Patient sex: M
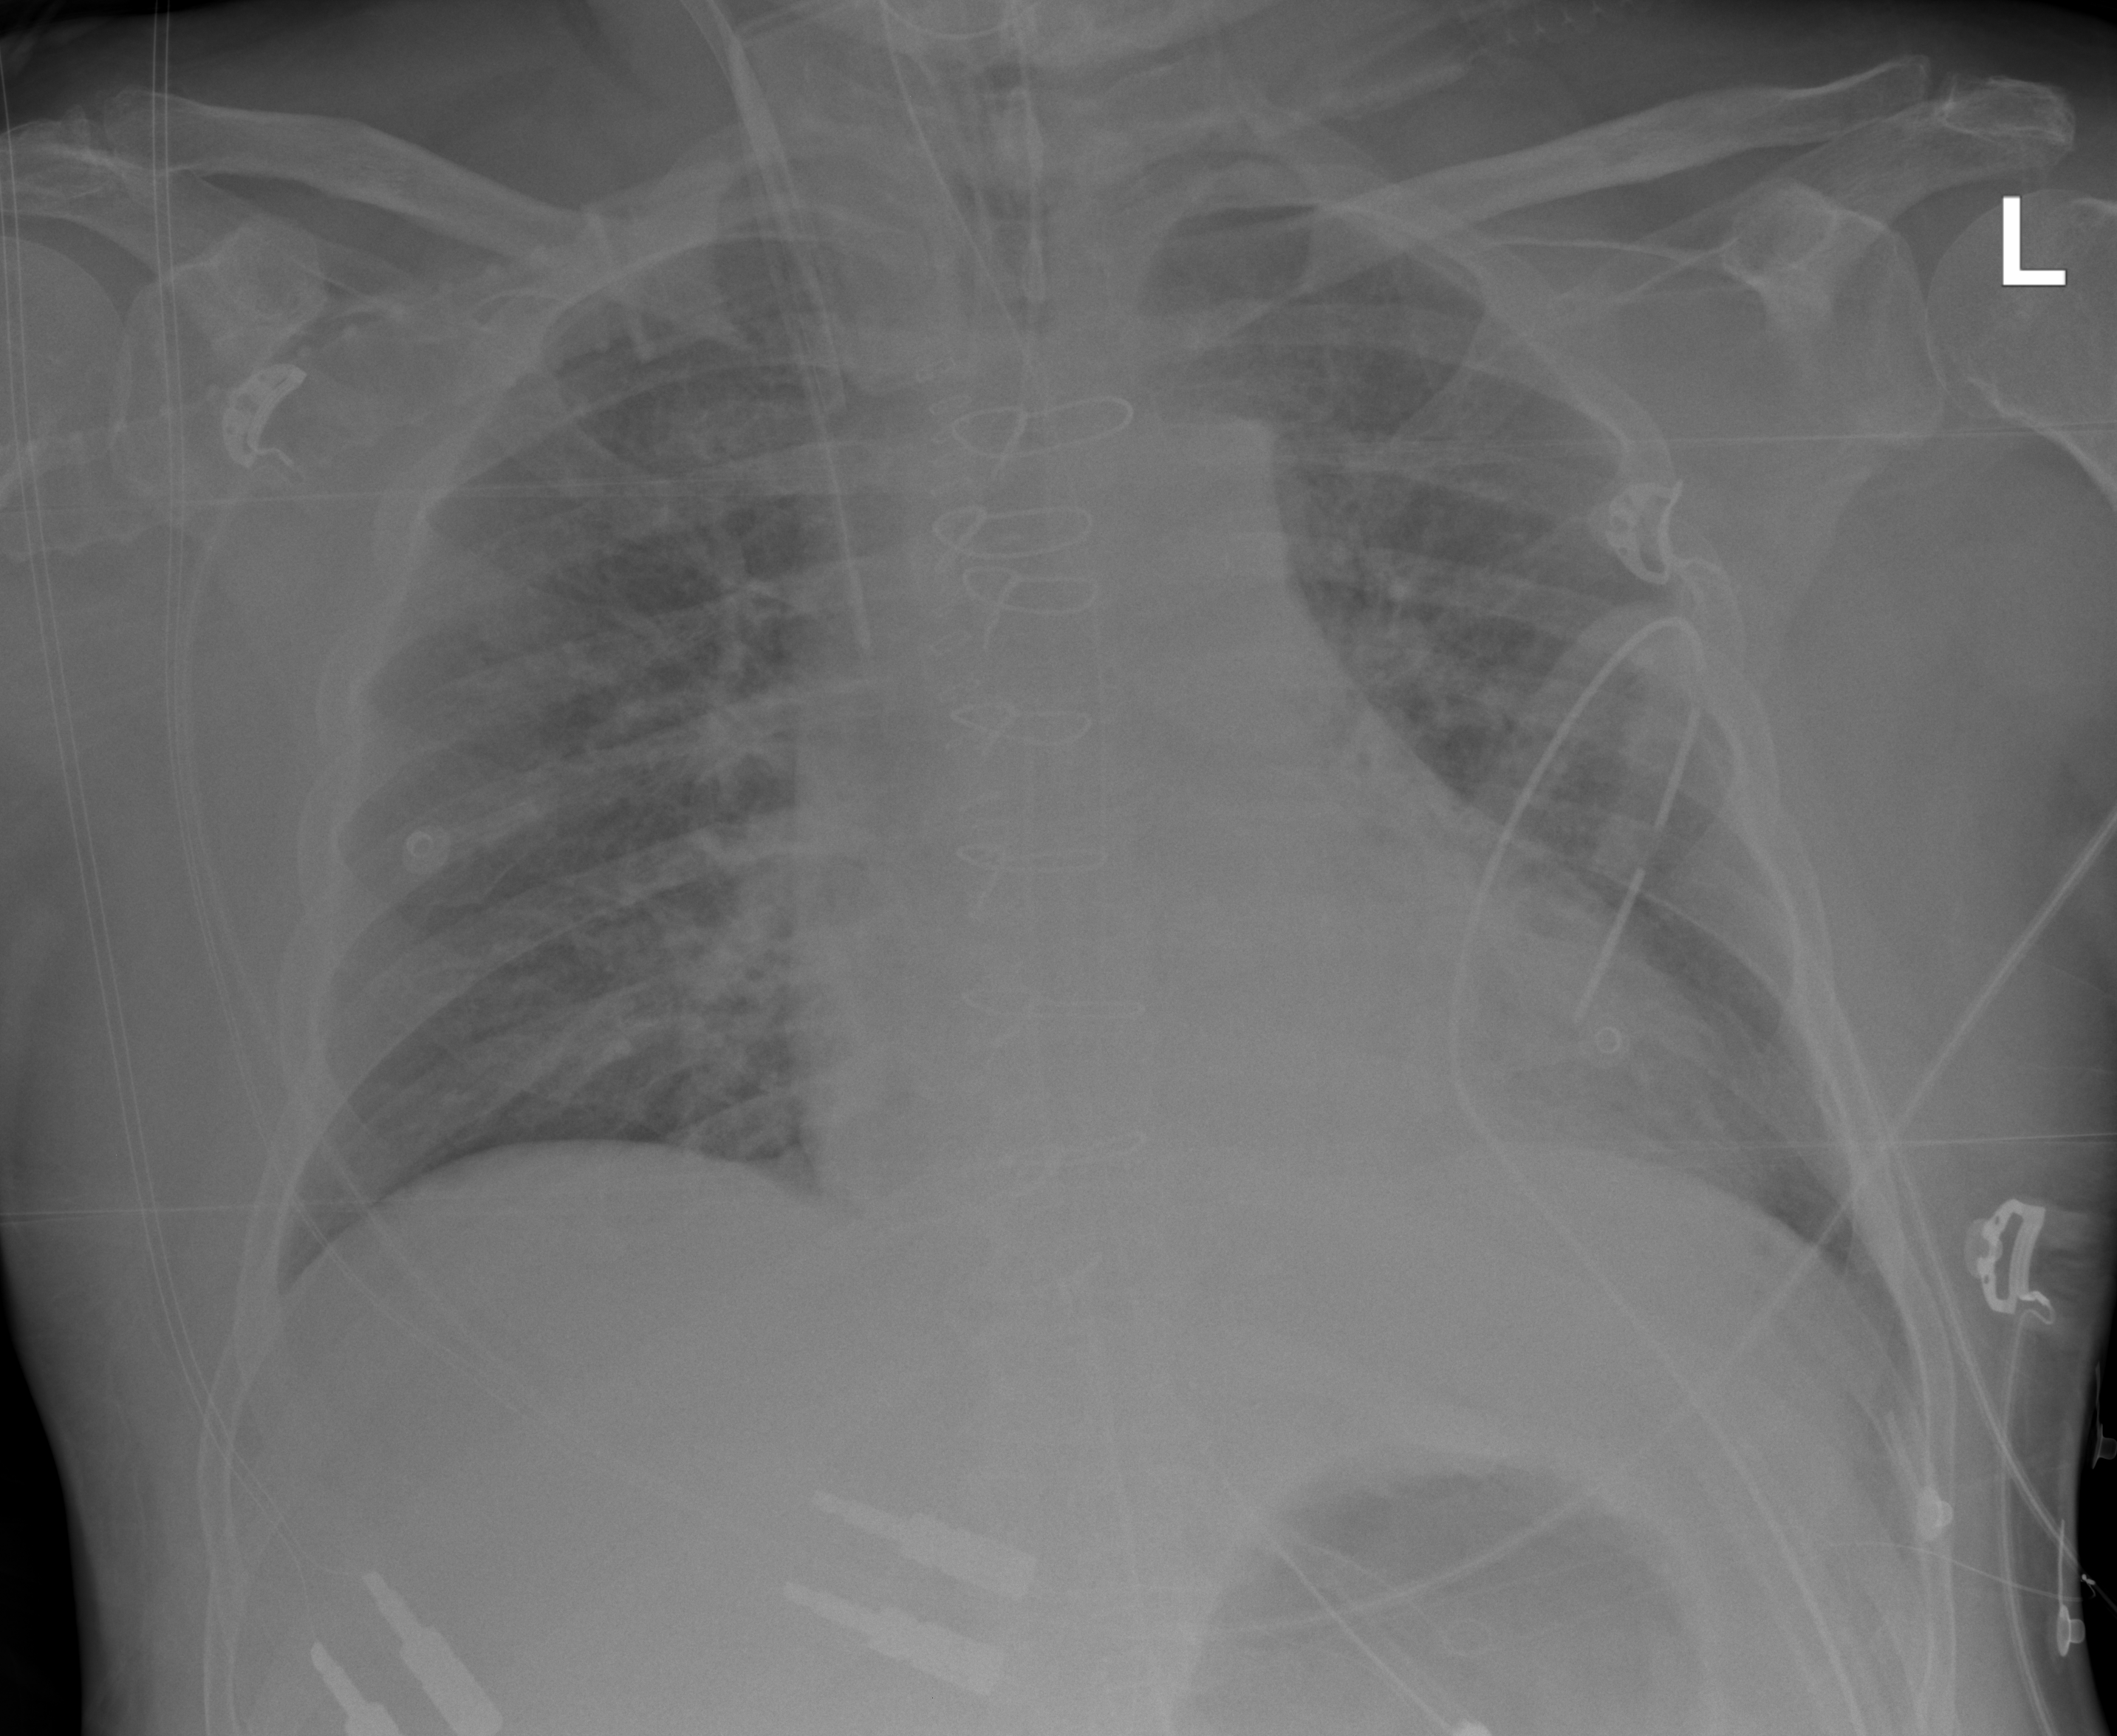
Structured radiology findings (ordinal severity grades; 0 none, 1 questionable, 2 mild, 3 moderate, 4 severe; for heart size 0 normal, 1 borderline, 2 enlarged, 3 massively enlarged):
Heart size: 2
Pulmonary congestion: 2
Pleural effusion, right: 0
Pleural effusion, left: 0
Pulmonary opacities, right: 1
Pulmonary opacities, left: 1
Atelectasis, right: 2
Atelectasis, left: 2